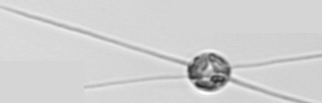
Label: Chaetoceros_danicus